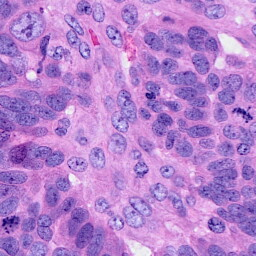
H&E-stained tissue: Ovarian